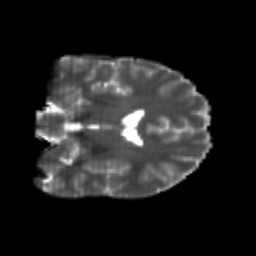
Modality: T2w
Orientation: coronal
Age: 22
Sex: male
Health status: healthy
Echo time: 0.074 s